Interaction volume radius: 5 \u00c5
Interaction volume height: 30 \u00c5
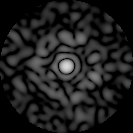
Disorder parameter: 0.8494